Question: In my OpenGL application I have a lot of spheres (more than 100.000) and I'm willing to implement an efficient ray-picking algorithm.
My approach so far was the naive one:
Calculate the ray (in object space) corresponding to the mouse pointer and then intersect each sphere that I have with the ray. While this approach may be fast enough for my application (the actual rendering of the spheres can become slower than picking them with a ray...), I was wondering which are the best approaches out there for this kind of situation.
I'm especially concerned with the fact that those sphere may have an arbitrary radius, and I don't know how to take this into account in a space partitioning structure such as an octree.
Do you have any suggestion?
I'll add some more details:
The application in question is a molecular viewer where the atoms are represented as spheres such as in this picture:

Spheres can overlap partially or completely. The scene can be dynamic (you can do a molecular simulation), but you usually don't want to pick anything during the animation.
Ideally, I would like to find a solution that can also be extended to cylinders in future.
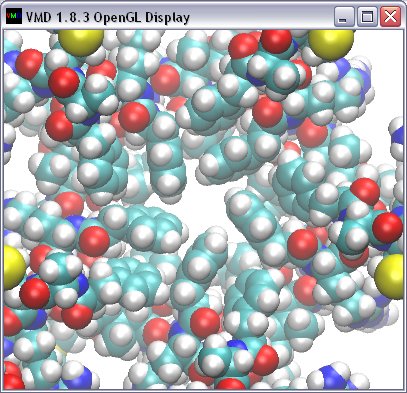
Answer: interesting question!
Ray vs Sphere collision test is one of the most simple and that it why spheres are often used in determining PVS (Potentially Visible Set).
Basically you enclose spheres with larger spheres. First you test ray collision with huge sphere and if it fails you can be sure that any other sphere inside this big volume is also not colliding with the ray.
If the ray collides then just move inside the volume and test the next sphere in the group... That hierarchy will save a lot of computation time.
From (testing every sphere), you can reach (like in binary tree, or quad/oct tree).
One problem is when your hierarchy is dynamic, then you will have to rebuild spheres. You can rebuild the whole tree - probably, or be smart and rebuild only moving parts of the hierarchy.
If K spheres are moving then the time to rebuilt can be reduced to around (for instance remove particular sphere and then insert again)
here is link to tutorial <URL>